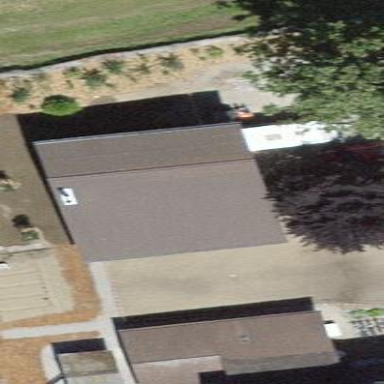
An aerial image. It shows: Warehouse building.